Question: I have this multiplot:

Generated by the following code:
'''
set terminal pdf size 15,10
set output "graph.pdf"
set key off
set multiplot layout 5, 1 scale 1, 1
set style data histograms
set style histogram
set style fill solid border -1
set boxwidth 0.75
set yrange [0:178]
set ytics 50
set xtics offset 0,graph 0.01
set xtics font ",20"
set x2tics font ",20"
set ytics font ",20"
set tmargin 3
set bmargin 3
set style line 1 linetype -1 linewidth 3
set grid mxtics
set xtics (0.5 1,1.5 1,2.5 1,3.5 1,4.5 1,5.5 1,6.5 1,7.5 1,8.5 1,9.5 1,10.5 1,11.5 1,12.5 1,13.5 1,14.5 1,15.5 1,16.5 1,17.5 1,18.5 1,19.5 1,20.5 1,21.5 1,22.5 1,23.5 1,24.5 1,25.5 1,26.5 1,27.5 1,28.5 1,29.5 1,30.5 1 )
set tics out
plot 'outil1' every ::0::30 u 7:xtic(2) notitle lt rgb "blue" fillstyle pattern 2, 'ppm' every ::0::30 u 7 notitle lt rgb "red" fillstyle pattern 2, newhistogram at 0, 'outil1' every ::0::30 u 6:x2tic(1) notitle lt rgb "blue", 'ppm' every ::0::30 u 6 notitle lt rgb "red"
plot 'outil1' every ::30::60 u 7:xtic(2) notitle lt rgb "blue" fillstyle pattern 2, 'ppm' every ::30::60 u 7 notitle lt rgb "red" fillstyle pattern 2, newhistogram at 0, 'outil1' every ::30::60 u 6:x2tic(1) notitle lt rgb "blue", 'ppm' every ::30::60 u 6 notitle lt rgb "red"
plot 'outil1' every ::60::90 u 7:xtic(2) notitle lt rgb "blue" fillstyle pattern 2, 'ppm' every ::60::90 u 7 notitle lt rgb "red" fillstyle pattern 2, newhistogram at 0, 'outil1' every ::60::90 u 6:x2tic(1) notitle lt rgb "blue", 'ppm' every ::60::90 u 6 notitle lt rgb "red"
plot 'outil1' every ::90::120 u 7:xtic(2) notitle lt rgb "blue" fillstyle pattern 2, 'ppm' every ::90::120 u 7 notitle lt rgb "red" fillstyle pattern 2, newhistogram at 0, 'outil1' every ::90::120 u 6:x2tic(1) notitle lt rgb "blue", 'ppm' every ::90::120 u 6 notitle lt rgb "red"
plot 'outil1' every ::120::150 u 7:xtic(2) notitle lt rgb "blue" fillstyle pattern 2, 'ppm' every ::120::150 u 7 notitle lt rgb "red" fillstyle pattern 2, newhistogram at 0, 'outil1' every ::120::150 u 6:x2tic(1) notitle lt rgb "blue", 'ppm' every ::120::150 u 6 notitle lt rgb "red"
'''
To generate the plot you need <URL>
The problem that I have with this is the plot is that the last one is not equal in size with the first 4 plots. The distance between the tics is bigger in the last plot in order to make it fit the entire canvas.
Is there a way to make the last plot aligned with the other? For example have the 126 tic align with the 96 tic from the 4th plot.
Thank you.
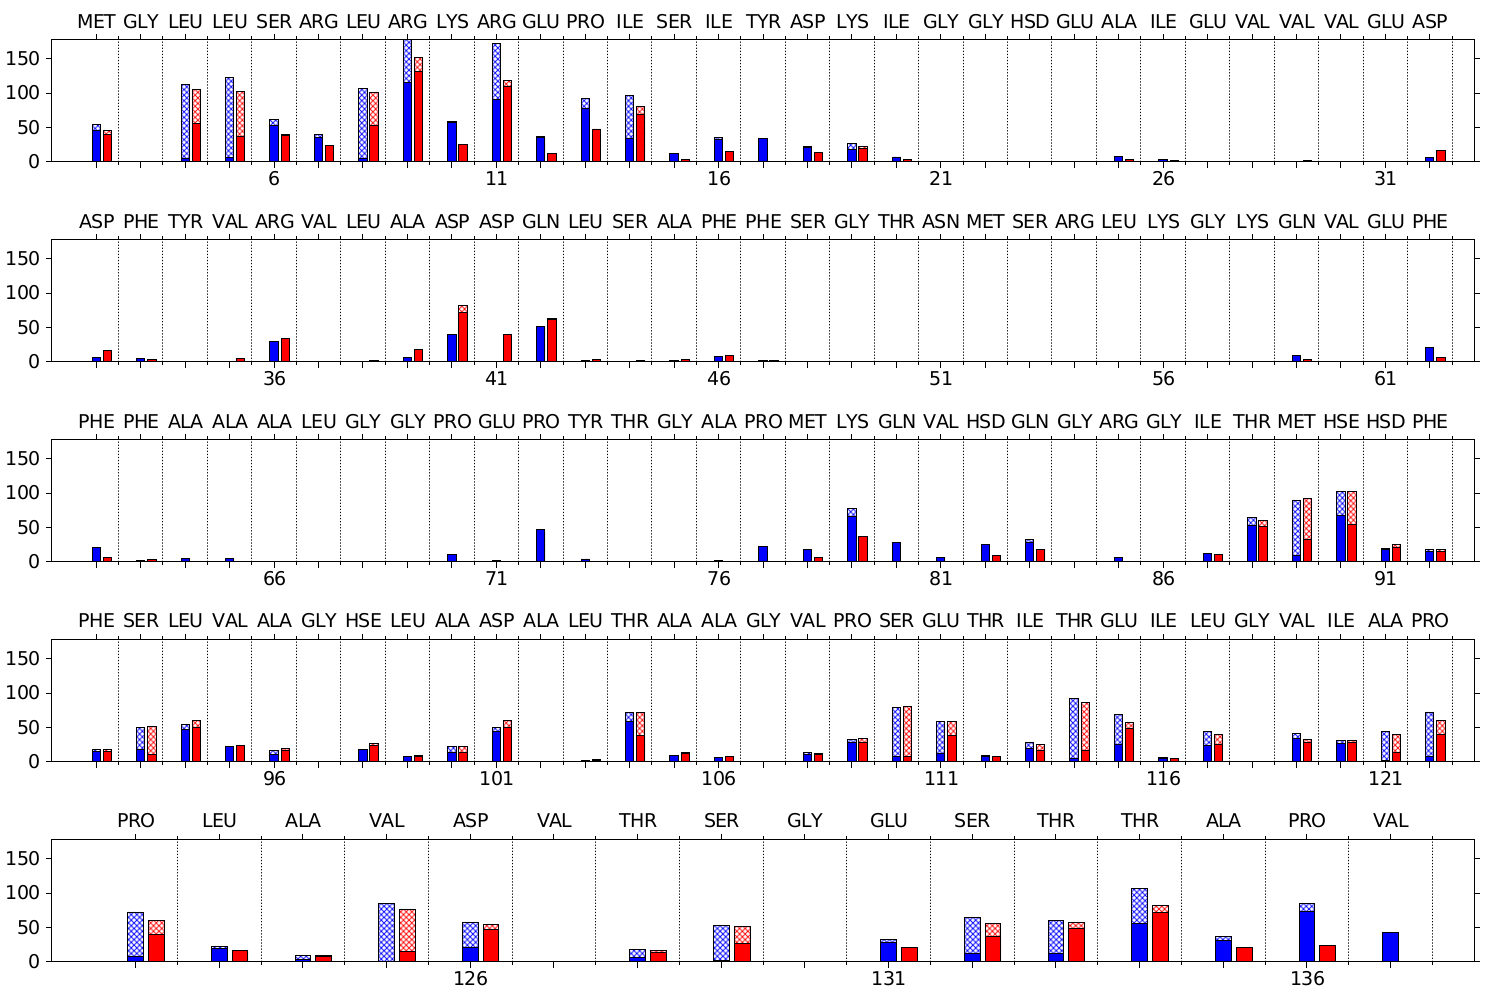
Answer: After you have plotted the four graph, you can fix the left margin to the value it has at this momen, and adapt the right margin according to the different scales from graph four to graph five.
You can calculate the left margin in screen coordinates (i.e. in the range [0:1], with 0 beeing the leftmost canvas edge and 1 the rightmost canvas edge) as follows:
'''
LMARGIN = GPVAL_TERM_SCALE * (0.0 + GPVAL_TERM_XMIN)/GPVAL_TERM_XSIZE
'''
Here, 'GPVAL_TERM_SCALE' is a factor, which is available only in gnuplot 5, but is required to get the correct calculations independent on the used terminal. When using gnuplot 4.6. and the 'pdfcairo' terminal, this value is '20'. You can put a small if-clause in the script to check this:
'''
if (exists('GPVAL_TERM_SCALE')) SCALE = GPVAL_TERM_SCALE; else SCALE = 20
'''
So, the last 'plot' command in your script should look as follows:
'''
if (exists('GPVAL_TERM_SCALE')) SCALE = GPVAL_TERM_SCALE; else SCALE = 20
LMARGIN = SCALE * (0.0 + GPVAL_TERM_XMIN)/GPVAL_TERM_XSIZE
RMARGIN = SCALE * (0.0 + GPVAL_TERM_XMAX)/GPVAL_TERM_XSIZE
set lmargin screen LMARGIN
set rmargin screen LMARGIN + (17.0/32.0)*(RMARGIN - LMARGIN)
plot 'outil1' every ::120::150 u 7:xtic(2) notitle lt rgb "blue" fillstyle pattern 2, 'ppm' every ::120::150 u 7 notitle lt rgb "red" fillstyle pattern 2, newhistogram at 0, 'outil1' every ::120::150 u 6:x2tic(1) notitle lt rgb "blue", 'ppm' every ::120::150 u 6 notitle lt rgb "red"
'''
I got the factor '(17.0/32.0)' just by manually counting the ranges you want to plot. The result is